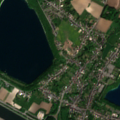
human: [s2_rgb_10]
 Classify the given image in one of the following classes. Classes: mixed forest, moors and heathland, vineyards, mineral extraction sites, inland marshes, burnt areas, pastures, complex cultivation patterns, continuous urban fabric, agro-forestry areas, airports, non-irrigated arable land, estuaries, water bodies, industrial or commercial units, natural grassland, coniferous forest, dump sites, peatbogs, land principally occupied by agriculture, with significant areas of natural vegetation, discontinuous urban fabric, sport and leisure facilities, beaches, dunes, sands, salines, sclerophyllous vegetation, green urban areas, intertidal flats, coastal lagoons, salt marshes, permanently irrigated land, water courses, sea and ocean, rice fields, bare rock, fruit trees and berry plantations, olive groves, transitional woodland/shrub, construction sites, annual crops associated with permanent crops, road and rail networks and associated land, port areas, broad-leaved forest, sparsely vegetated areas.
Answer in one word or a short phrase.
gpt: discontinuous urban fabric, industrial or commercial units, non-irrigated arable land, complex cultivation patterns, water courses, water bodies